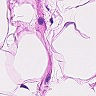
Metastatic tissue present: no